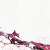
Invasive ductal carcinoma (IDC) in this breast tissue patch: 0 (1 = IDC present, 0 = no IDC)